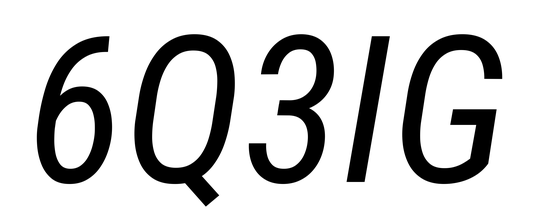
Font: Roboto-Italic_Condensed_Italic